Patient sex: M
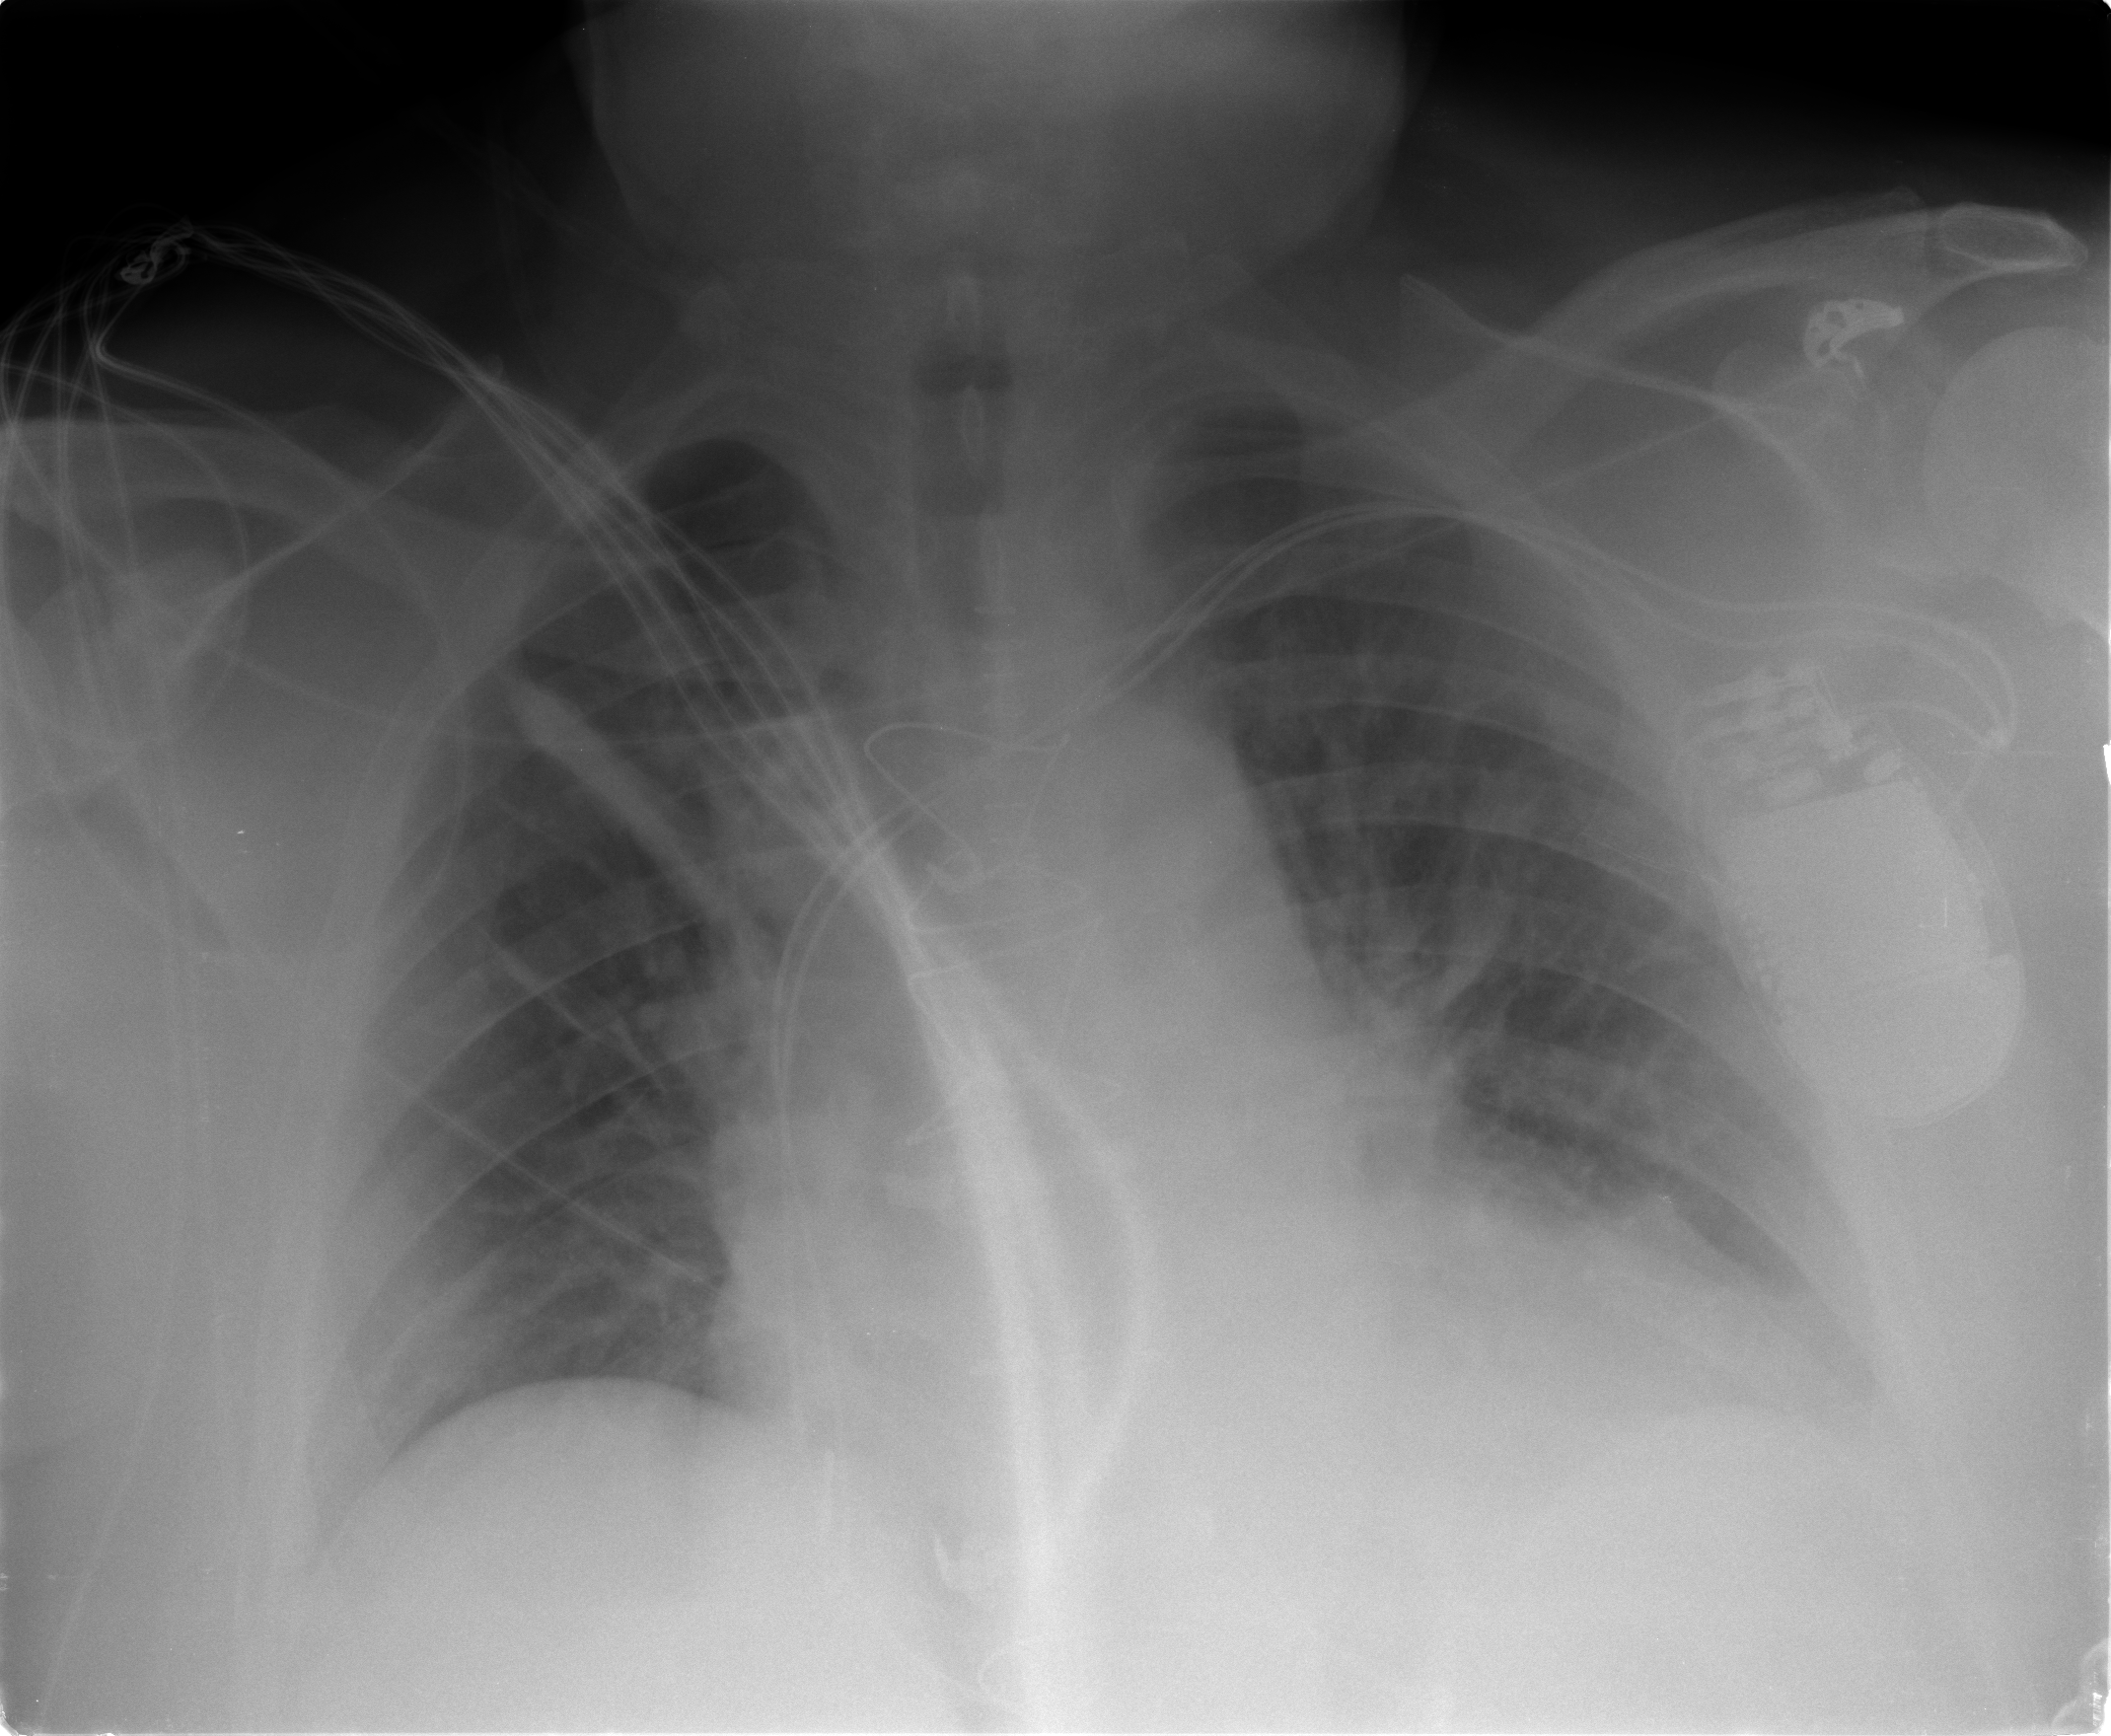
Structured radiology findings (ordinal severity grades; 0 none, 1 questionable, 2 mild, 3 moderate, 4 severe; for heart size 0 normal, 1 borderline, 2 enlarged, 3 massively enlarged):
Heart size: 2
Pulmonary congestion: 2
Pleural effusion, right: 0
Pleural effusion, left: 1
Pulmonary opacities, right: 0
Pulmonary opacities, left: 1
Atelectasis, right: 2
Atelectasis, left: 2